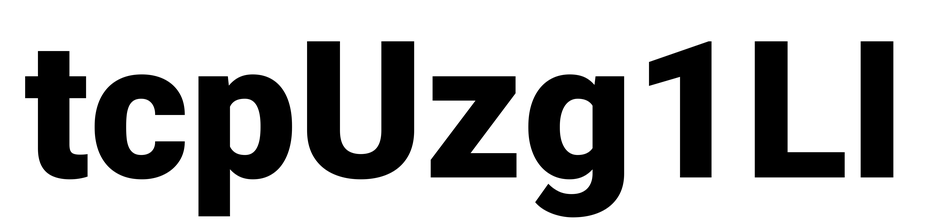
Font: Roboto_Black